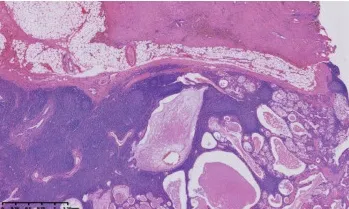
Microscopic features of Case 2. The tumour had a clear boundary.
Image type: pathology (h&e)